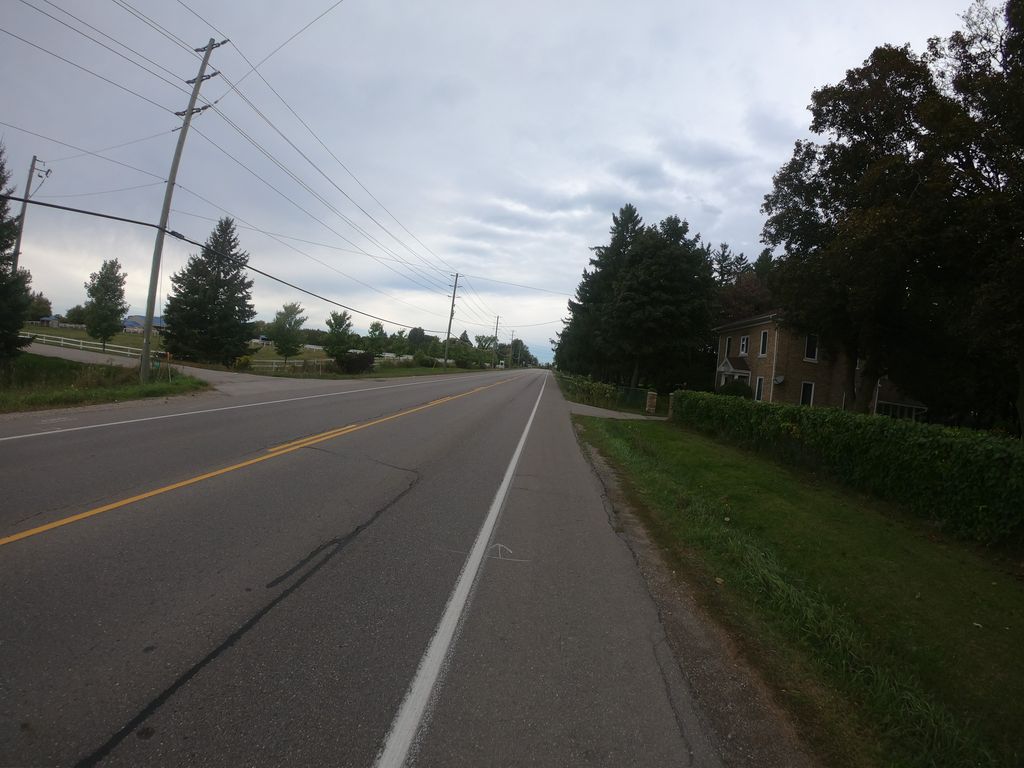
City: kitchener-waterloo